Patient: sex M, age 63
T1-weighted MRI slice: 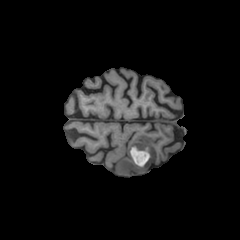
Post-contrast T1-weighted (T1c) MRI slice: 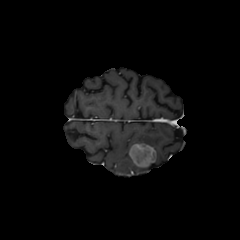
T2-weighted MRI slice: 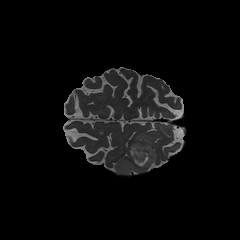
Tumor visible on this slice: yes
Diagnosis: Glioblastoma, IDH-wildtype
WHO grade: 4